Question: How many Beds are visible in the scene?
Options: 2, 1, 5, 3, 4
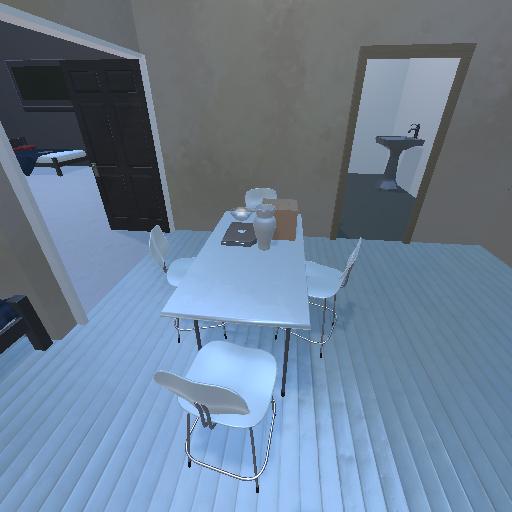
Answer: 2